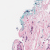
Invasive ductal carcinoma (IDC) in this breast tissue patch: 0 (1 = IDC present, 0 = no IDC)